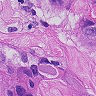
Metastatic tissue present: yes